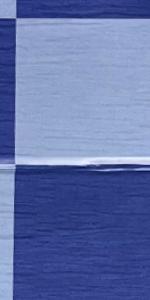
Label: Empty